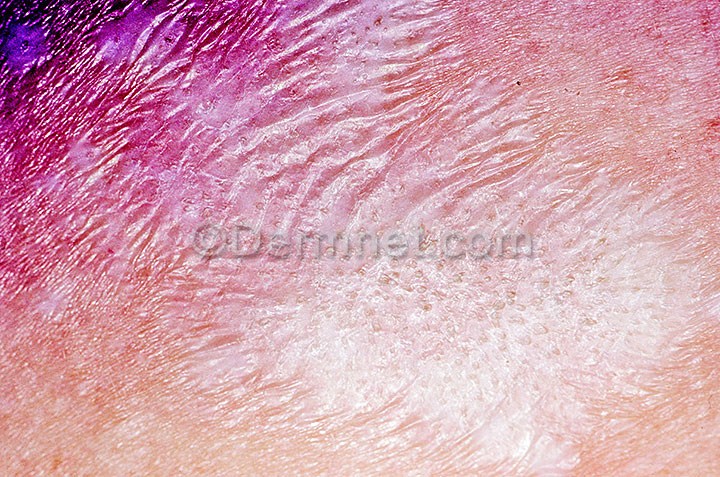
Disease: Psoriasis pictures Lichen Planus and related diseases